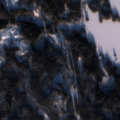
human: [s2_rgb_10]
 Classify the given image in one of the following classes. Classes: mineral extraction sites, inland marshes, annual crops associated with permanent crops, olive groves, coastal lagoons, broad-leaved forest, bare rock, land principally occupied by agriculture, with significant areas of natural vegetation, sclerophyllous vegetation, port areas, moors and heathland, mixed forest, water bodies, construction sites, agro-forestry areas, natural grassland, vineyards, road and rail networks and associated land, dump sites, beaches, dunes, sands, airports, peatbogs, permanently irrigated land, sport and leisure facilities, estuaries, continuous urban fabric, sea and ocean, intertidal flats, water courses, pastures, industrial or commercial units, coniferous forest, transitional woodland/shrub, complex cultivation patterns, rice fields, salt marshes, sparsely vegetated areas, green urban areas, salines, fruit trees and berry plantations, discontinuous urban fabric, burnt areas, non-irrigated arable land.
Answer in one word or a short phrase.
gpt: coniferous forest, mixed forest, water bodies